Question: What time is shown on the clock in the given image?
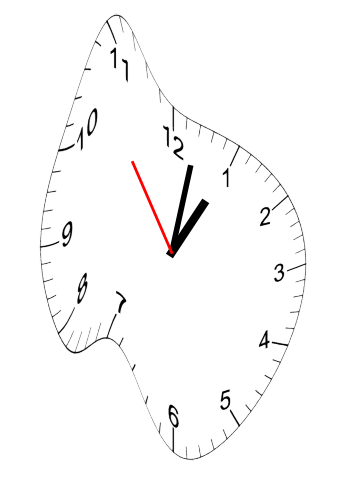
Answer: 01:01:54